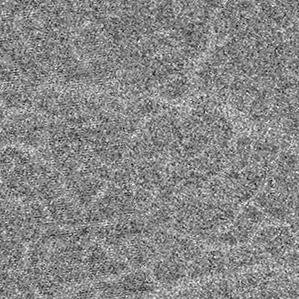
Label: frost